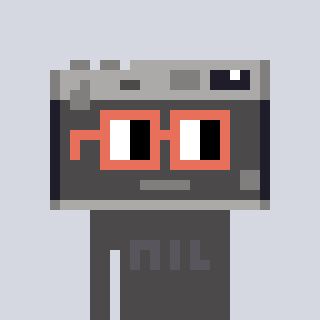
a pixel art character with square orange glasses, a camera-shaped head and a grayscale-colored body on a cool background